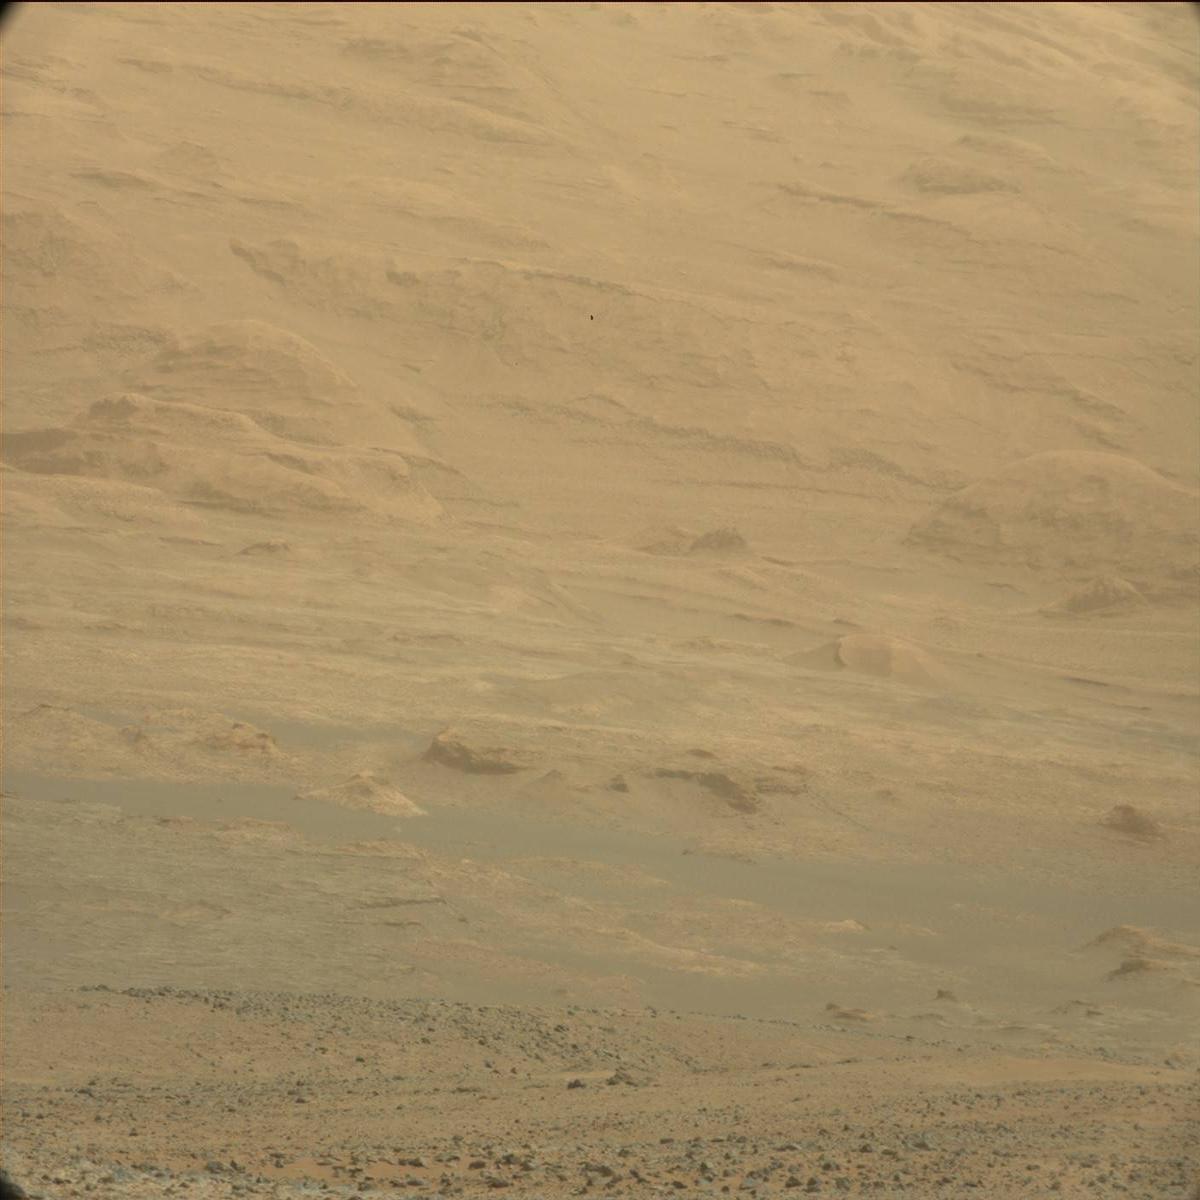
Terrain classes present: Bedrock, Ridge, Sand / Soil